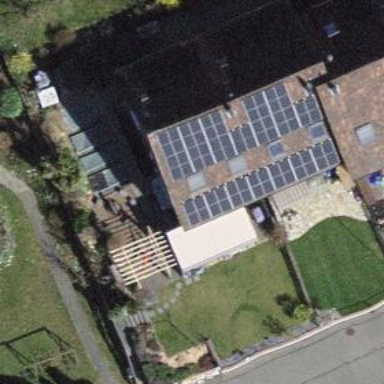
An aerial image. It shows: Solar power generator.